Question: I'm not sure where to post this but I think I found a pretty major bug in K&R's polish calculator program. Basically, when you perform an operation, two values get popped while only the result gets pushed. The problem is that the result isn't getting pushed to the top of the stack! Here's an illustration:

The full code for the polish calculator provided by the textbook is shown below:
'''
#include <stdio.h>
#include <stdlib.h> /* for atof() */
#define MAXOP 100 /* max size of operand or operator */
#define NUMBER '0' /* signal that a number was found */
int getop(char []);
void push(double);
double pop(void);
/* reverse Polish calculator */
main()
{
int type;
double op2;
char s[MAXOP];
while ((type= getop(s)) != EOF) {
switch (type) {
case NUMBER:
push(atof(s));
break;
case '+':
push (pop() + pop()) ;
break;
case '*':
push(pop() * pop());
break;
case '-':
op2 = pop();
push(pop() - op2);
break;
case '/':
op2 = pop();
if (op2 != 0.0)
push(pop() / op2);
else
printf("error: zero divisor
");
break;
case '
':
printf(" %.8g
", pop());
break;
default:
printf("error: unknown command %s
", s);
break;
}
}
system("Pause");
return 0;
}
#define MAXVAL 100 /* maximum depth of val stack */
int sp = 0; /* next free stack position */
double val[MAXVAL]; /* value stack */
/* push: push f onto value stack */
void push(double f)
{
if ( sp < MAXVAL)
val[sp++] = f;
else
printf("error: stack full. can't push %g
", f);
}
/* pop: pop and return top value from stack */
double pop(void)
{
if (sp > 0)
return val[--sp];
else {
printf("error: stack empty
");
return 0.0;
}
}
#include <ctype.h>
int getch(void);
void ungetch(int);
/* getop: get next operator or numeric operand */
int getop(char s[])
{
int i, c;
while ((s[0] = c = getch()) == ' ' || c == ' ')
;
s[1] = '';
if (!isdigit(c) && c != '.')
return c; /* not a number */
i = 0;
if (isdigit(c)) /*collect integer part*/
while (isdigit(s[++i] = c = getch()))
;
if (c == '.') /*collect fraction part*/
while (isdigit(s[++i] = c = getch()))
;
s[i] = '';
if (c != EOF)
ungetch(c);
return NUMBER;
}
#define BUFSIZE 100
char buf[BUFSIZE]; /* buffer for ungetch */
int bufp = 0; /* next free position in buf */
int getch(void) /* get a (possibly pushed back) character */
{
return (bufp > 0) ? buf[--bufp] : getchar();
}
void ungetch(int c) /* push character back on input */
{
if (bufp >= BUFSIZE)
printf("ungetch: too many characters
");
else
buf[bufp++] = c;
}
'''
If you want to check for yourself, all I did was add
'''
static int pass = 0;
int i, check;
i = check = 0;
'''
inside the while loop in main() and
'''
if(!check) {
printf("pass #%d
",pass++);
while(val[i] != '') {
printf("val[%d]: %.2f
",i,val[i]);
++i;
}
}
'''
at the end of the while loop, just after the switch statement. I also put 'check = 1;' in the case for ''
''.
As a possible workaround I re-wrote the pop function such that popped values are removed from the val array as soon as they are accessed. So instead of
'''
double pop(void)
{
if (sp > 0)
return val[--sp];
else {
printf("error: stack empty
");
return 0.0;
}
}
'''
you'd have something like
'''
double pop(void)
{
if (sp > 0) {
double temp = val[--sp];
val[sp] = '';
return temp;
}
else {
printf("error: stack empty
");
return 0.0;
}
}
'''
I also re-wrote the push function to ensure that values are always pushed to the end of the val array. So instead of
'''
void push(double f)
{
if ( sp < MAXVAL)
val[sp++] = f;
else
printf("error: stack full. can't push %g
", f);
}
'''
you'd have
'''
void push(double f)
{
if ( sp < MAXVAL) {
while (val[sp] != '')
++sp;
val[sp++] = f;
}
else
printf("error: stack full. can't push %g
", f);
}
'''
Even with these changes, I still had to re-write
'''
case '
':
printf(" %.8g
", pop());
break;
'''
to retrieve the value at the top of the stack without popping it, which required replacing the 'printf' statement with a simple function like
'''
void print_top(void)
{
int i = 0;
while( val[i] != '' )
++i;
--i;
printf(" %.8g
",val[i]);
}
'''
Only then does the polish calculator seem to function as intended, at least in terms of what the stack is doing behind the scenes. You can try it out for yourself with the modified code:
'''
#include <stdio.h>
#include <stdlib.h> /* for atof() */
#include <ctype.h>
#define MAXOP 100 /* max size of operand or operator */
#define NUMBER '0' /* signal that a number was found */
#define MAXVAL 100 /* maximum depth of val stack */
int getop(char []);
void push(double);
double pop(void);
void print_top(void);
int sp = 0; /* next free stack position */
double val[MAXVAL]; /* value stack */
/* reverse Polish calculator */
main()
{
int type;
double op2;
char s[MAXOP];
while ((type= getop(s)) != EOF) {
static int pass = 0;
int i, check;
i = check = 0;
switch (type) {
case NUMBER:
push(atof(s));
break;
case '+':
push (pop() + pop()) ;
break;
case '*':
push(pop() * pop());
break;
case '-':
op2 = pop();
push(pop() - op2);
break;
case '/':
op2 = pop();
if (op2 != 0.0)
push(pop() / op2);
else
printf("error: zero divisor
");
break;
case '
':
print_top();
check = 1;
break;
default:
printf("error: unknown command %s
", s);
break;
}
if(!check) {
printf("pass #%d
",pass++);
while(val[i] != '') {
printf("val[%d]: %.2f
",i,val[i]);
++i;
}
}
}
system("Pause");
return 0;
}
/* push: push f onto value stack */
void push(double f)
{
if ( sp < MAXVAL) {
while (val[sp] != '')
++sp;
val[sp++] = f;
}
else
printf("error: stack full. can't push %g
", f);
}
/* pop: pop and return top value from stack */
double pop(void)
{
if (sp > 0) {
double temp = val[--sp];
val[sp] = '';
return temp;
}
else {
printf("error: stack empty
");
return 0.0;
}
}
int getch(void);
void ungetch(int);
/* getop: get next operator or numeric operand */
int getop(char s[])
{
int i, c;
while ((s[0] = c = getch()) == ' ' || c == ' ')
;
s[1] = '';
if (!isdigit(c) && c != '.')
return c; /* not a number */
i = 0;
if (isdigit(c)) /*collect integer part*/
while (isdigit(s[++i] = c = getch()))
;
if (c == '.') /*collect fraction part*/
while (isdigit(s[++i] = c = getch()))
;
s[i] = '';
if (c != EOF)
ungetch(c);
return NUMBER;
}
#define BUFSIZE 100
char buf[BUFSIZE]; /* buffer for ungetch */
int bufp = 0; /* next free position in buf */
int getch(void) /* get a (possibly pushed back) character */
{
return (bufp > 0) ? buf[--bufp] : getchar();
}
void ungetch(int c) /* push character back on input */
{
if (bufp >= BUFSIZE)
printf("ungetch: too many characters
");
else
buf[bufp++] = c;
}
void print_top(void)
{
int i = 0;
while( val[i] != '' )
++i;
--i;
printf(" %.8g
",val[i]);
}
'''
Note that I had to move most of my '#define' statements and prototype declarations to the beginning in order to accommodate for the debugging 'printf'statement at the end of 'main()'.
*Edited out some of my audacious claims :P
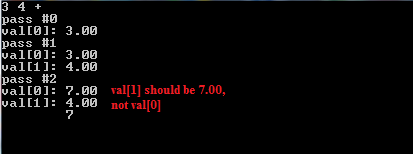
Answer: 1. You're thinking of the stack backwards - the top of the stack is in the highest valid index, not in val[0]. This behaviour is evident when you look at the pushes of the operands. Your output: 3 4 +
pass #0
val[0]: 3.00
pass #1
val[0]: 3.00
val[1]: 4.00
First, the 3 is pushed - going onto the top of the (previously empty) stack - it's in slot 0. Next 4 is pushed. As you can see, it goes into val[1], clearly showing that val[0] is not the top of the stack in this case.
2. You're printing the stack incorrectly, which is confusing you further. Change your print loop to: while (i < sp) {
printf("val[%d]: %.2f
",i,val[i]);
++i;
}
That is, print only the valid entries in the stack, and you'll see your error. Your current comparison is looking for a 0 entry on the stack, which isn't how the program is identifying the free entries. That's what the sp variable is used for. In addition to looking for the wrong thing, it's doing it in a bizarro way - val is a an array of floating-point numbers - why are you comparing to a character literal ? Here's the complete corrected output: 3 4 +
pass #0
val[0]: 3.00
pass #1
val[0]: 3.00
val[1]: 4.00
pass #2
val[0]: 7.00
7
Now, you see the correct output - both the 3.00 and 4.00 are popped, and 7.00 is pushed back onto the stack. It's now the only valid entry.